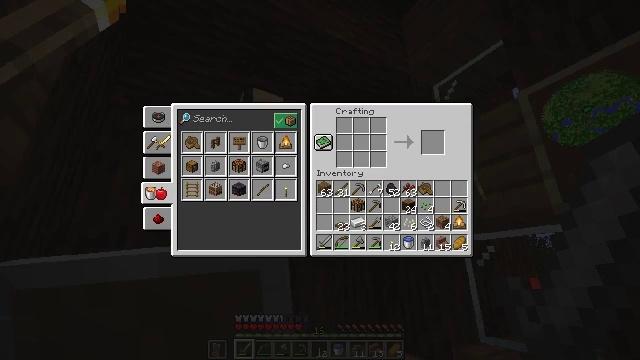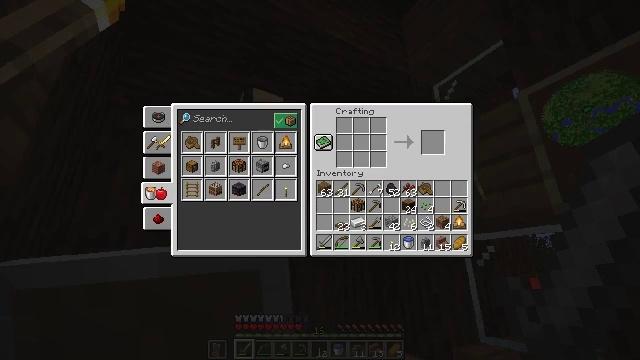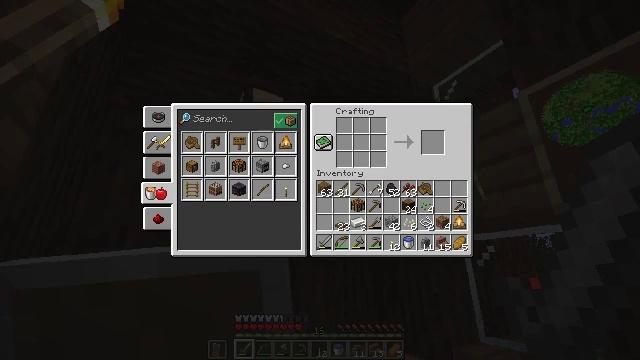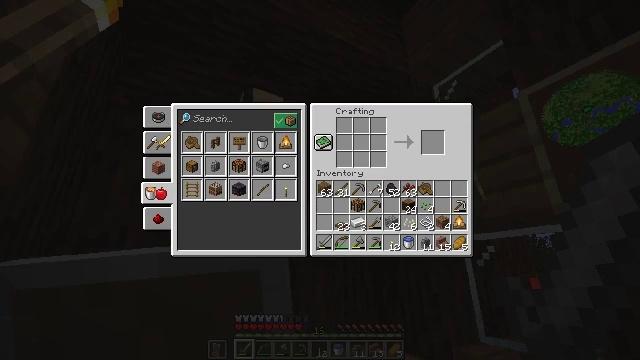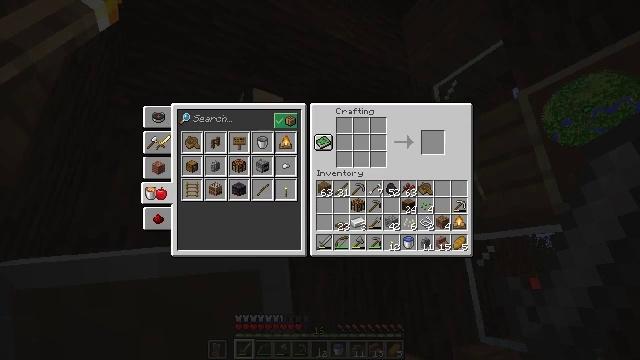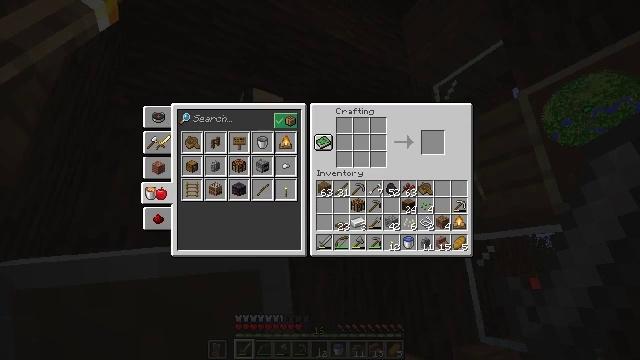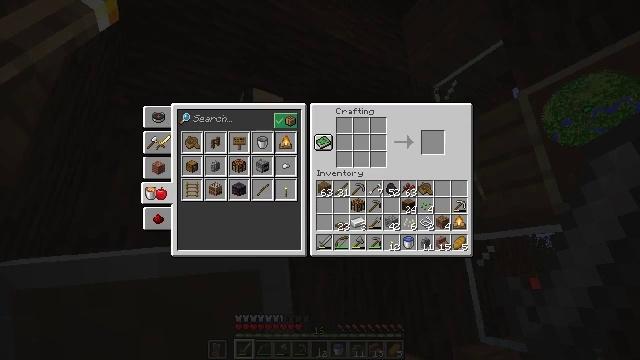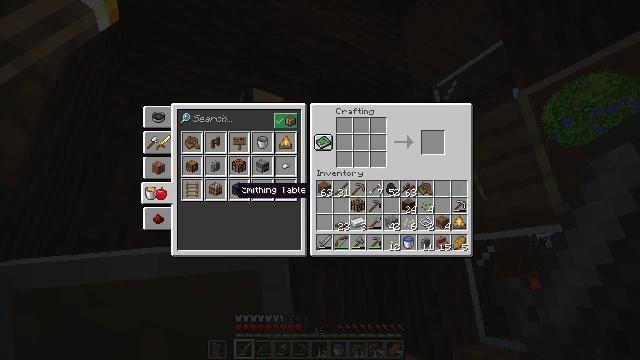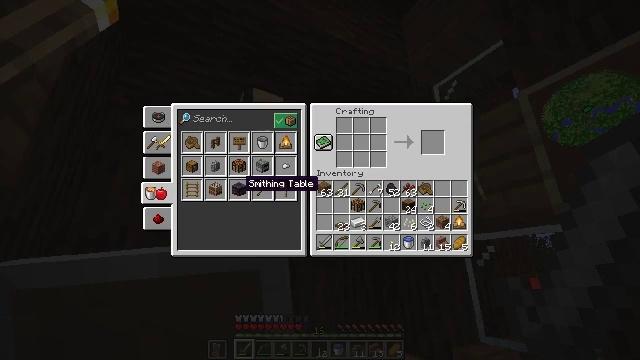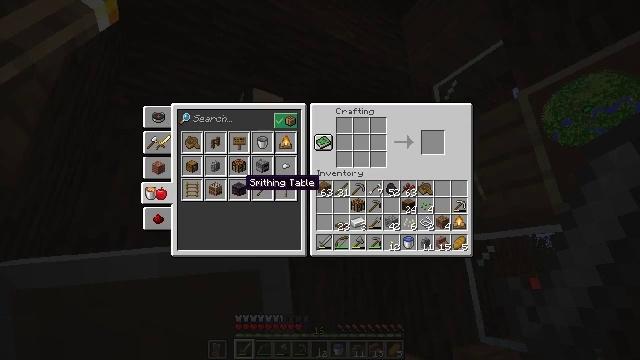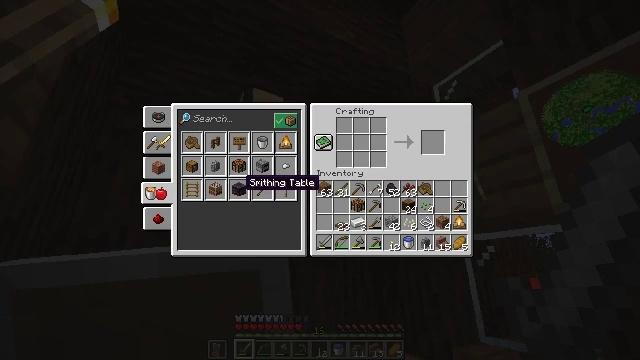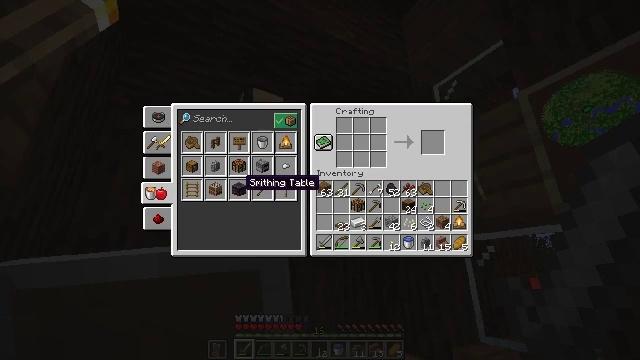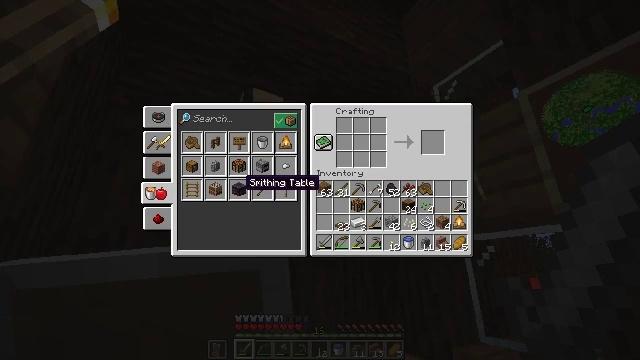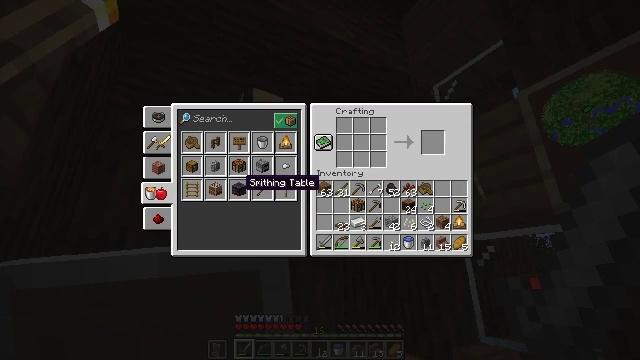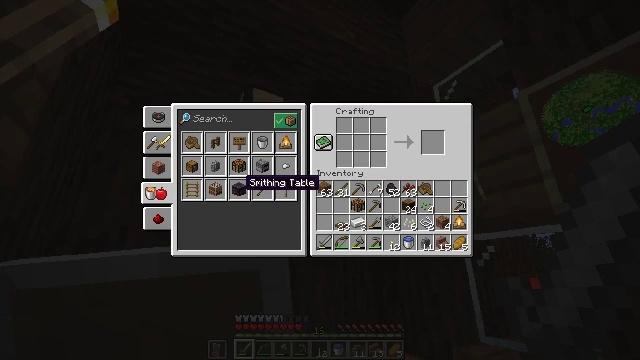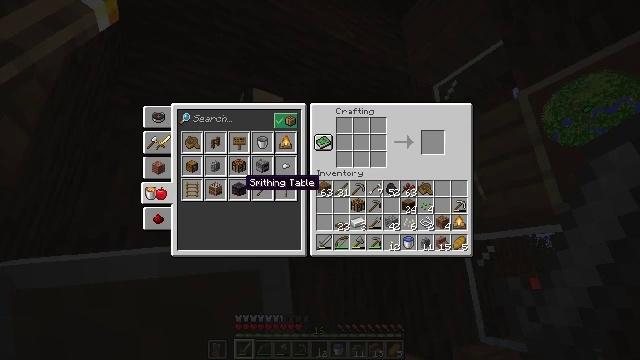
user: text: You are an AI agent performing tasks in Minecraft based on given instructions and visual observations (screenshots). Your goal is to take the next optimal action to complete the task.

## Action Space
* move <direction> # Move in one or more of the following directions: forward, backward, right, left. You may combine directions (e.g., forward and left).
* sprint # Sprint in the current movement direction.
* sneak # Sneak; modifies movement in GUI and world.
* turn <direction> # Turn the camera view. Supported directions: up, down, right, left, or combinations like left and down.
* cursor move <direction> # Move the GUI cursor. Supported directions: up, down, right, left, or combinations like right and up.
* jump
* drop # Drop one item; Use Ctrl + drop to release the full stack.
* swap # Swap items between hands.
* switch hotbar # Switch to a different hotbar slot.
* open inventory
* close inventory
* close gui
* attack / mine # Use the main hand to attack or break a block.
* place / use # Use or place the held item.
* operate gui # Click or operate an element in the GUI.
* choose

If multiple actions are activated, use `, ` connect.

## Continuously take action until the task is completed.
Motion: motion action
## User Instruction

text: Use the crafting table to produce a loom.
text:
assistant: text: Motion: no_op
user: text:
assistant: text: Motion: no_op
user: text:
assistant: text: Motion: no_op
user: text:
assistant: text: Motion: cursor move right
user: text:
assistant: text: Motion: cursor move right
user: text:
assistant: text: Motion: cursor move right
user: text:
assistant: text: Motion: cursor move right
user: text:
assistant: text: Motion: cursor move right and up
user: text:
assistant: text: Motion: no_op
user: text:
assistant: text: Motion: no_op
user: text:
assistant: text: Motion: no_op
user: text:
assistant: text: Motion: no_op
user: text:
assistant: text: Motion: no_op
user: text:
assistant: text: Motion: no_op
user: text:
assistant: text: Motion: no_op
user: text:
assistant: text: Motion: no_op
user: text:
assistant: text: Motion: no_op
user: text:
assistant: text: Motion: no_op
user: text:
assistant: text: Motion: no_op
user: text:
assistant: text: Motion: operate gui
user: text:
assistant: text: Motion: operate gui
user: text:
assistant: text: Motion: no_op
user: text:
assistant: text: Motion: no_op
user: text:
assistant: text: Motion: cursor move right and up
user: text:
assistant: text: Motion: cursor move right and up
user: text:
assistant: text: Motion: cursor move up
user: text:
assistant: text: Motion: no_op
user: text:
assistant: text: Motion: cursor move right
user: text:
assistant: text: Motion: cursor move right
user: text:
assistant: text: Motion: no_op